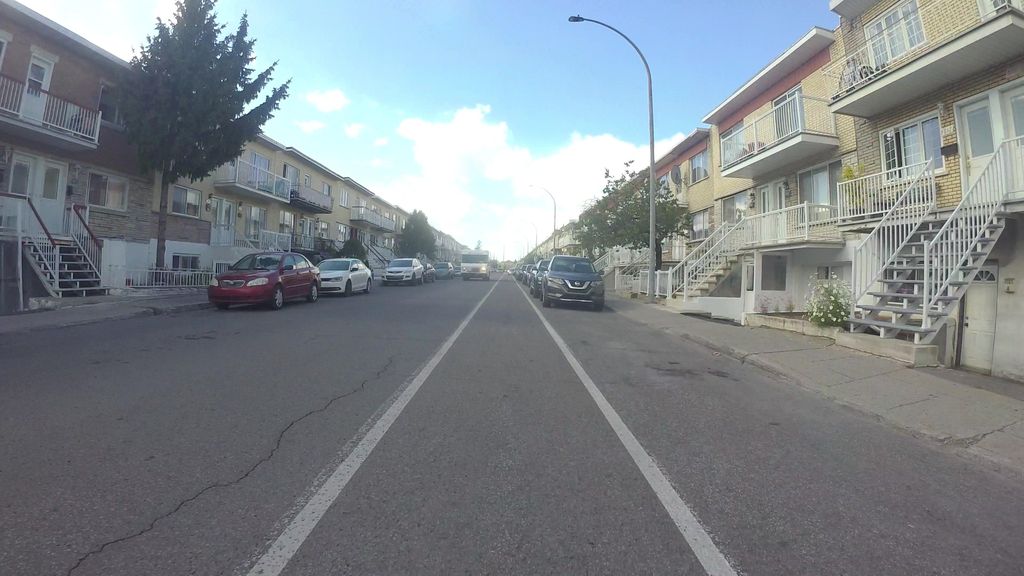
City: montreal